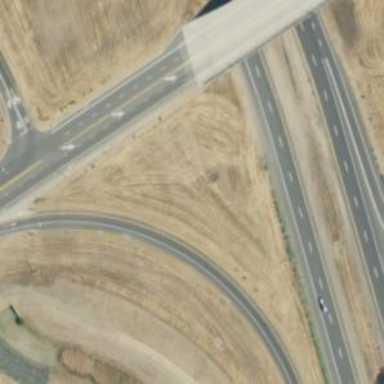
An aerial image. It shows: Asphalt motorway link.